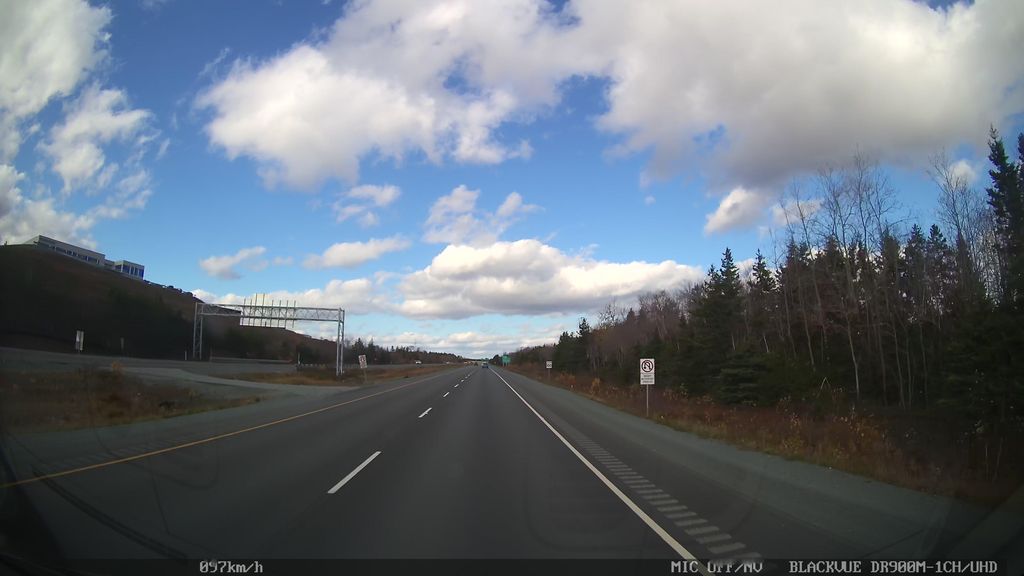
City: halifax